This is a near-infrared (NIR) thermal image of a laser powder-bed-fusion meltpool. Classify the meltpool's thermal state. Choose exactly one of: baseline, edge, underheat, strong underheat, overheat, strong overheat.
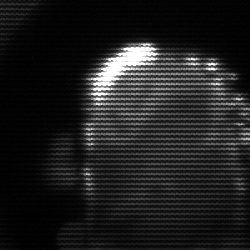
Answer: baseline